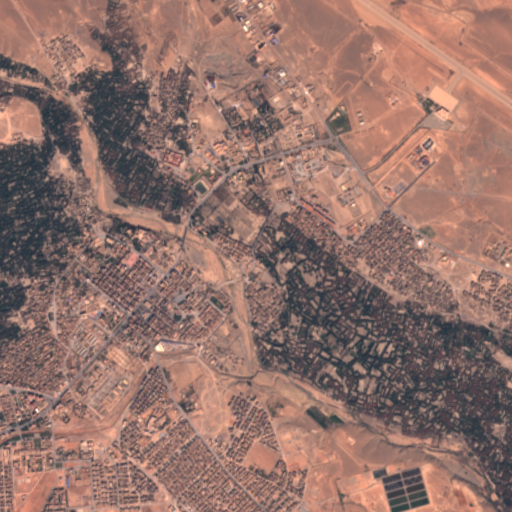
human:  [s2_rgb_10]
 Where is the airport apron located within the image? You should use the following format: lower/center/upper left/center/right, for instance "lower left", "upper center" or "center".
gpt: The airport apron is located in the upper right of the image.
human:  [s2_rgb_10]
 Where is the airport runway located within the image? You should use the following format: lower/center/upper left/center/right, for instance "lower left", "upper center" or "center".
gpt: The airport runway is located in the upper right of the image.
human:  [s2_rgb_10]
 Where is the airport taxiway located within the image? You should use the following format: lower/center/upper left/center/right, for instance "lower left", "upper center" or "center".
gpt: The airport taxiway is located in the upper right of the image.
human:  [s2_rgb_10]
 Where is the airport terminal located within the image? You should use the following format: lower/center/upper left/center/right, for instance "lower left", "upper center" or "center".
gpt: The airport terminal is located in the upper right of the image.
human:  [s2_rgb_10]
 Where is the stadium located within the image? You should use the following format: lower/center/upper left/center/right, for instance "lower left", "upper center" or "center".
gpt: The stadium is located in the center of the image.
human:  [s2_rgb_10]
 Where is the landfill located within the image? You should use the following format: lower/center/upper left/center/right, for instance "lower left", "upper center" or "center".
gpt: There is no landfill in the image.